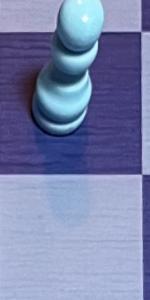
Label: Empty